Question: My data can be seen in this image from CodeIgniter .
<URL>
<URL>
I want to make sure every event only can be viewed by role id. I tried to change the controller Event.php:
'''
public function index($school_id = null, $id = null, $role_id=null) {
check_permission(VIEW);
$this->data['events'] = $this->event->get_event_list($school_id, $role_id);
$this->data['roles'] = $this->event->get_list('roles', array('status' => 1), '', '', 'id','ASC');
$this->data['filter_school_id'] = $school_id;
$this->data['schools'] = $this->schools;
$this->data['list'] = TRUE;
$this->layout->title($this->lang->line('manage_event') . ' | ' . SMS);
$this->layout->view('event/index', $this->data);
}
'''
I also try to change the event_model.php:
'''
public function get_event_list($school_id = null, $role_id=null) {
$this->db->select('E.*, S.school_name, R.name');
$this->db->from('events AS E');
$this->db->join('roles AS R', 'R.id = E.role_id', 'left');
$this->db->join('schools AS S', 'S.id = E.school_id', 'left');
if($this->session->userdata('role_id') != SUPER_ADMIN){
$this->db->where('E.school_id', $this->session->userdata('school_id'));
$this->db->where('R.role_id', $this->session->userdata('role_id'));
}
if($this->session->userdata('role_id') == SUPER_ADMIN && $school_id){
$this->db->where('E.school_id', $school_id);
}
$this->db->where('S.status', 1);
$this->db->order_by('E.id', 'DESC');
return $this->db->get()->result();
}
'''
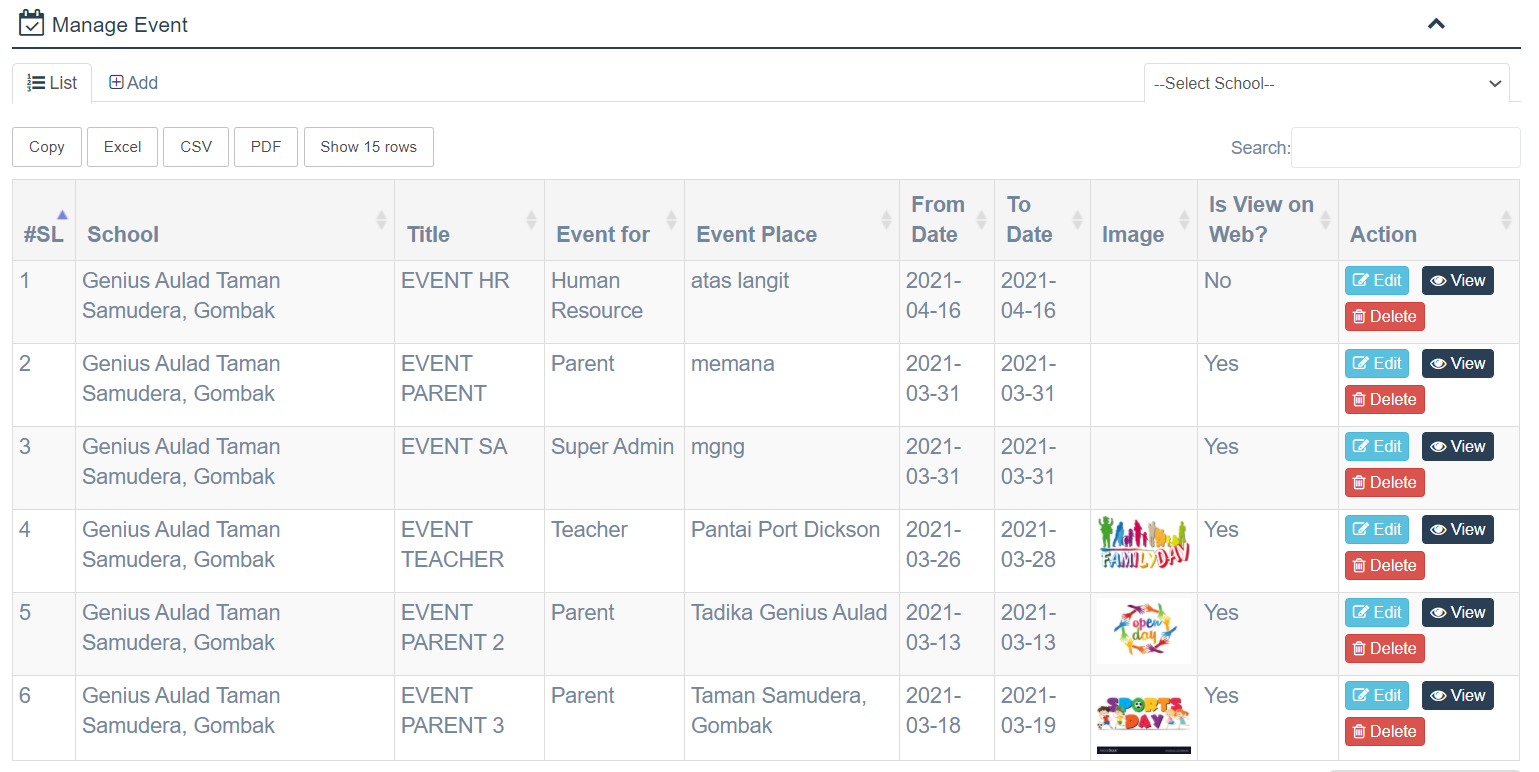
Answer: I already know how to do it so I just change a few on coding on event model:
'''
public function get_event_list($school_id = null, $role_id ){
$this->db->select('E.*, S.school_name, R.name');
$this->db->from('events AS E');
$this->db->join('roles AS R', 'R.id = E.role_id', 'left');
$this->db->join('schools AS S', 'S.id = E.school_id', 'left');
if($this->session->userdata('role_id') != SUPER_ADMIN){
$this->db->where('E.school_id', $this->session->userdata('school_id'));
$this->db->where('E.role_id', $this->session->userdata('role_id'));
}
if($this->session->userdata('role_id') == SUPER_ADMIN && $school_id){
$this->db->where('E.school_id', $school_id);
}
$this->db->where('S.status', 1);
$this->db->order_by('E.id', 'DESC');
return $this->db->get()->result();
'''
And this one is for event controller:
public function index($school_id = null, $id = null, $role_id=null) {
'''
check_permission(VIEW);
$this->data['school'] = array();
$school_id = $this->session->userdata('school_id');
$class_id = $this->session->userdata('class_id');
$role_id = $this->session->userdata('role_id');
$this->data['events'] = $this->event->get_event_list($school_id, $role_id);
$this->data['roles'] = $this->event->get_list('roles', array('status' => 1,), '', '', 'id', 'ASC');
$this->data['filter_school_id'] = $school_id;
$this->data['schools'] = $this->schools;
$this->data['list'] = TRUE;
$this->layout->title($this->lang->line('manage_event') . ' | ' . SMS);
$this->layout->view('event/index', $this->data);
}
'''